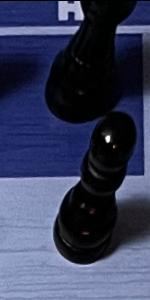
Label: Pawn_Black